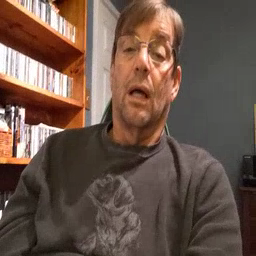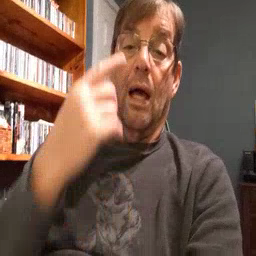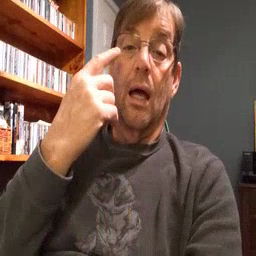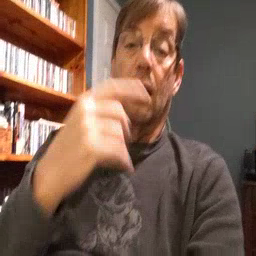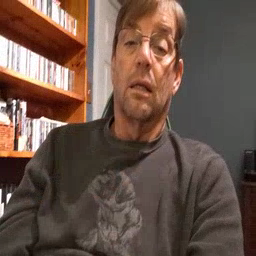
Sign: eye